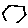
Label: hexagon